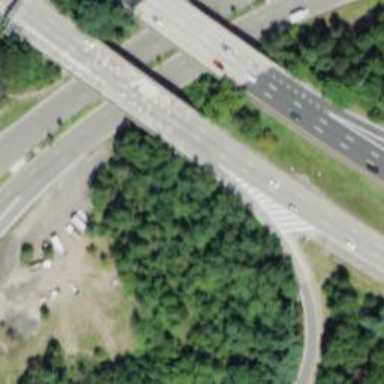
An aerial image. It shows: Motorway junction.